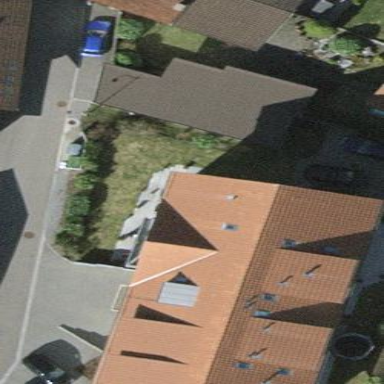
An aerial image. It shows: Building with tiled roof.